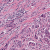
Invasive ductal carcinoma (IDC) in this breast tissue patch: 1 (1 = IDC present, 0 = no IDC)